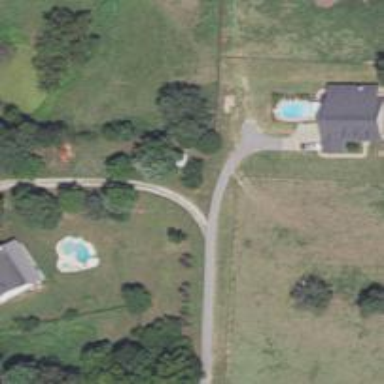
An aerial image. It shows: Driveway.